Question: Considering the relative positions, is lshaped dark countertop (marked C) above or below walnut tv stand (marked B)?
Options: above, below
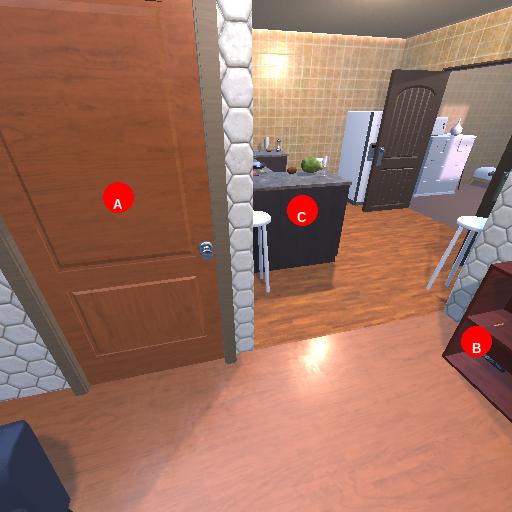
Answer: above